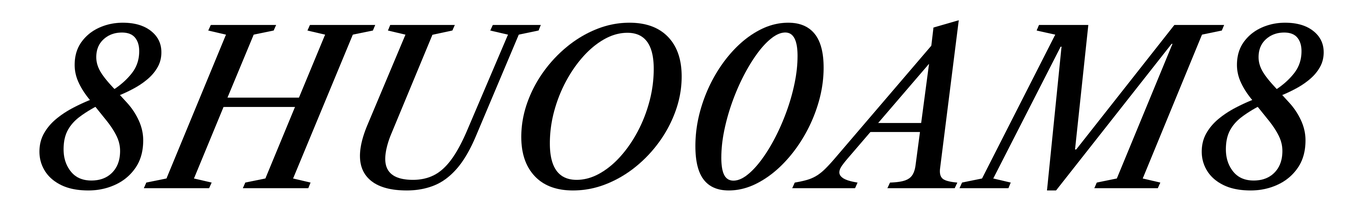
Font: LibreCaslonText-Italic_Medium_Italic